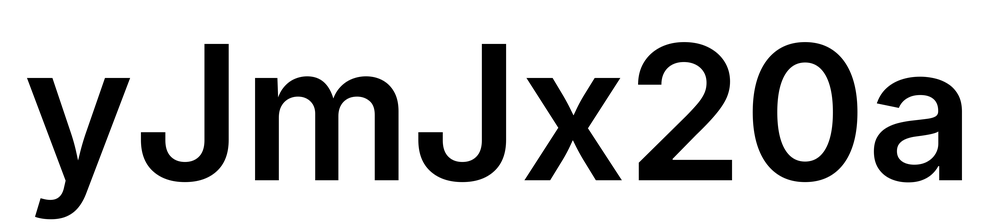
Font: Inter_SemiBold